Question: I am running IntelliJ Idea 13.1 and I am not able to find a way to manually provide the order of deployment of EAR , WAR Artifacts using IntelliJ GlassFish Application Server support.
IntelliJ keeps order as MyAdmin.war, , MyWeb.war
I want to reorder it as , MyAdmin.war, MyWeb.war (EAR before WARs)
But in IntelliJ IDEA 13.1 I am unable to find any option to do so.
GlassFish I am using is 3.1.2
See attached screenshot for understanding the deployment issue.

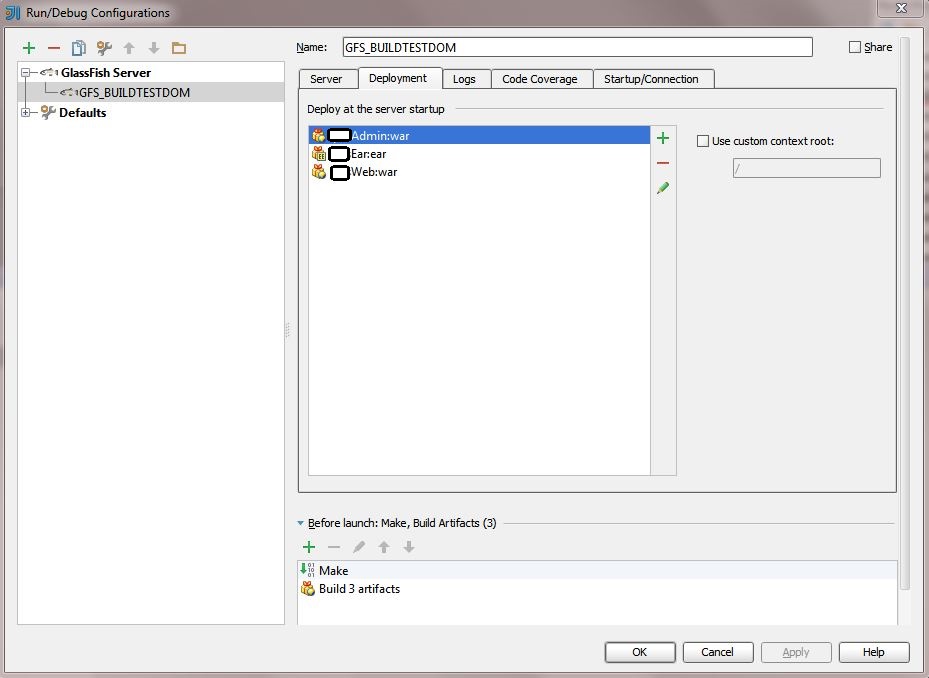
Answer: I found the description of the start configuration in .idea/workspace.xml (see <URL>
'''
<configuration name="StartConf" ...
<deployment>
<artifact name="1" />
<artifact name="2" />
'''
Here you can set the order as you needed.